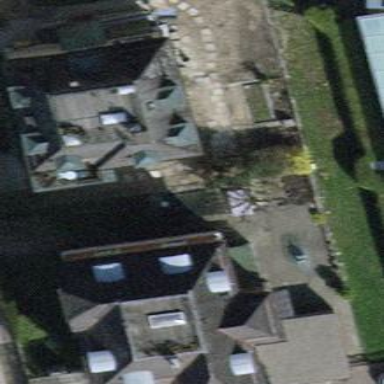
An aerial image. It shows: Building with mansard-shaped roof.